Interaction volume radius: 5 \u00c5
Interaction volume height: 10 \u00c5
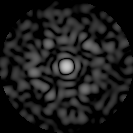
Disorder parameter: 0.8544